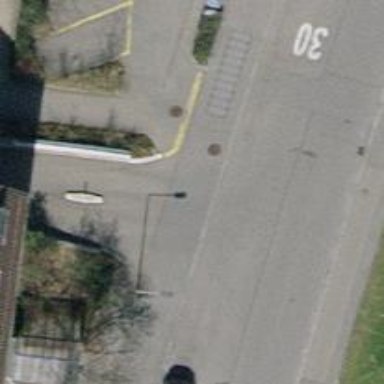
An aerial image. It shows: Road serving as parking aisle.